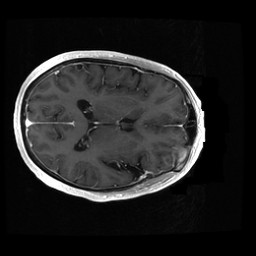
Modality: T1w
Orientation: axial
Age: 55
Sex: female
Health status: ill